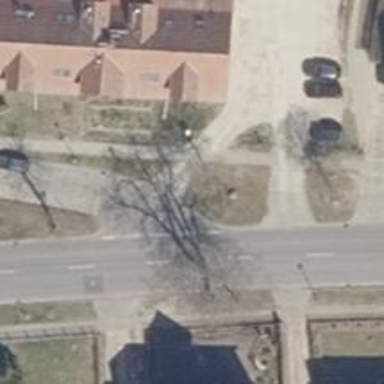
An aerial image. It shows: Road with "give way" sign.